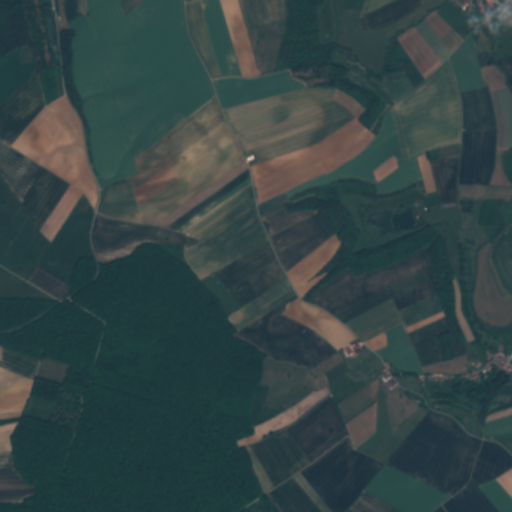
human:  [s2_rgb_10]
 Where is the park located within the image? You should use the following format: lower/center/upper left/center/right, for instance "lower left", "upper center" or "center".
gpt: The park is located in the lower right of the image.
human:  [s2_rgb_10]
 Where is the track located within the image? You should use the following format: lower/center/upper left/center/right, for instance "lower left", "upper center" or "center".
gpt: There is no track in the image.